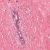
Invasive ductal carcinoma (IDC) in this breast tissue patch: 0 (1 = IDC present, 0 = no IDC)